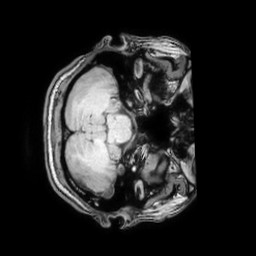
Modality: T1w
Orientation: axial
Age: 41
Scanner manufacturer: philips
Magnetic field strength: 3 T
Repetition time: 0.007 s
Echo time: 0.003501 s